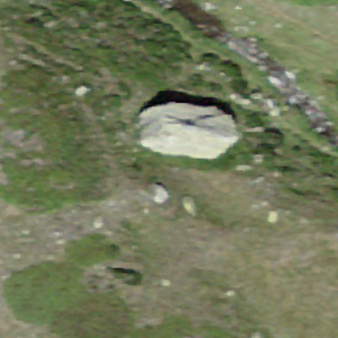
Label: bouldering_area